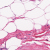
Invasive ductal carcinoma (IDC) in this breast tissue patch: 0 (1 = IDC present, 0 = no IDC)